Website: apple
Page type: billing-address
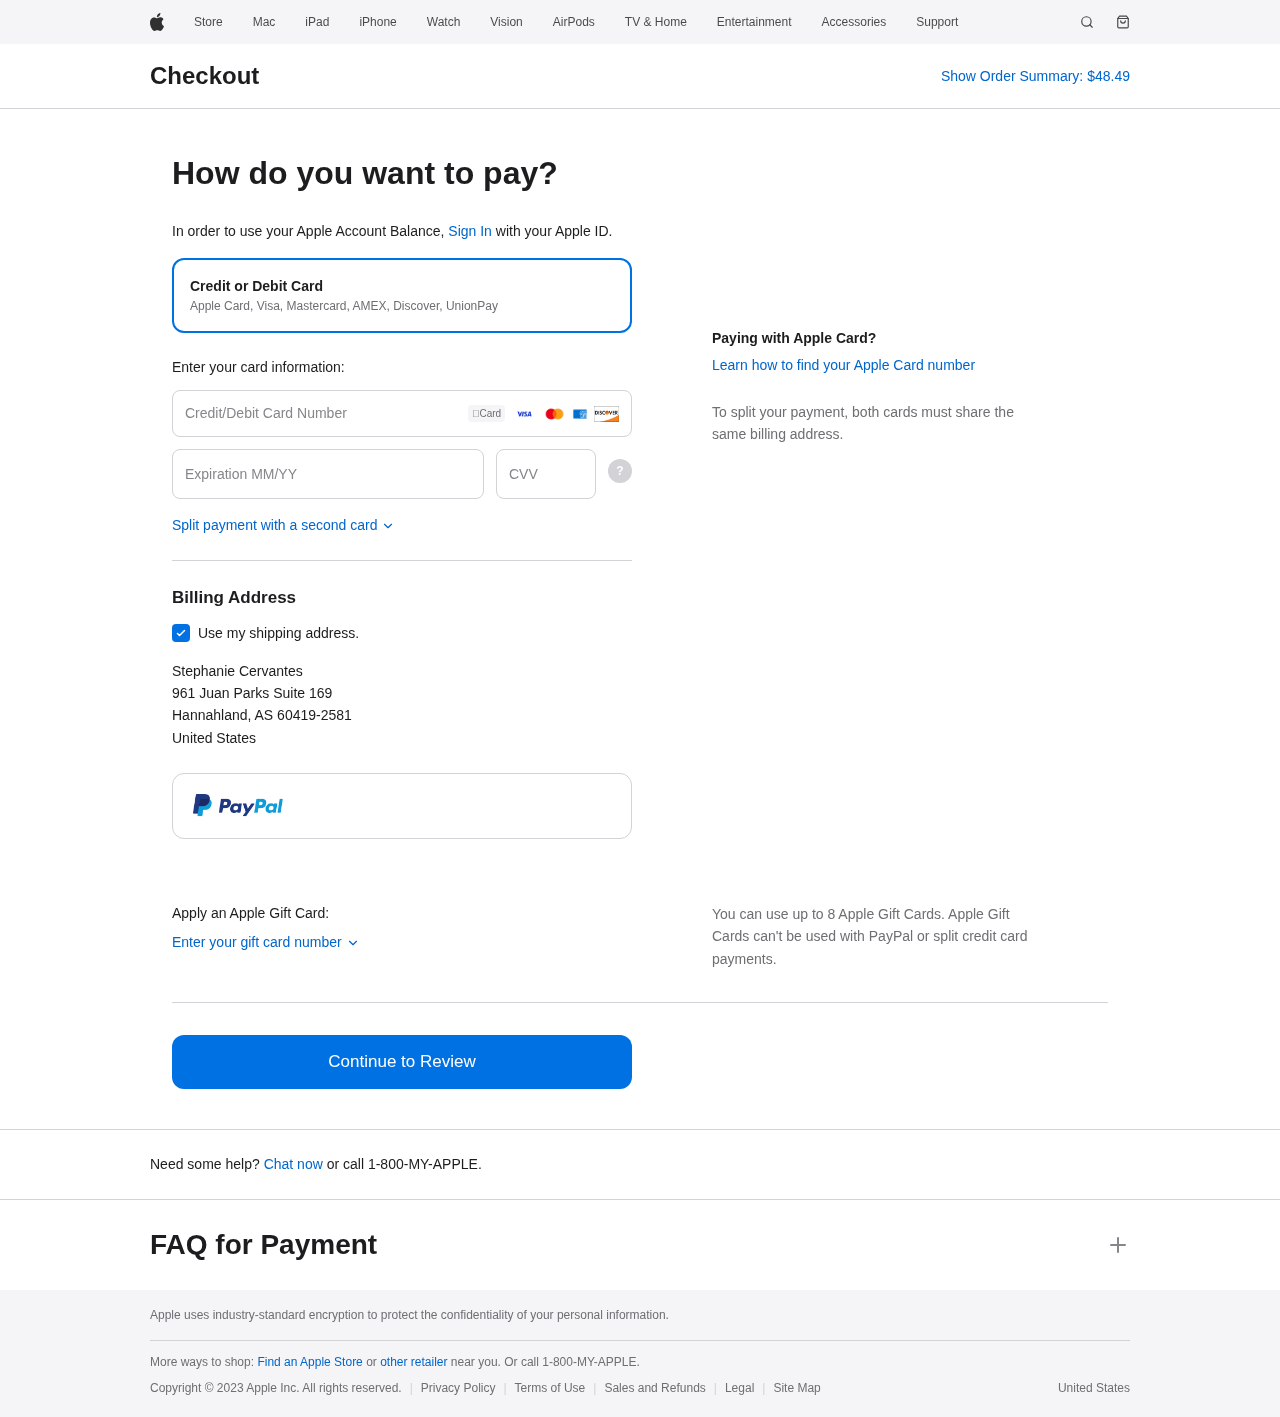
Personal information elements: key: PII_CARD_CVV
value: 4230
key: PII_CARD_EXPIRY
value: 08/30
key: PII_CARD_NUMBER
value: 3714 0553 9935 934
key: PII_CITY
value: Hannahland
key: PII_COUNTRY
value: United States
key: PII_FULLNAME
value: Stephanie Cervantes
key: PII_POSTCODE_FULL
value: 60419-2581
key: PII_STATE_ABBR
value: AS
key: PII_STREET
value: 961 Juan Parks Suite 169
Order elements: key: ORDER_TOTAL
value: $48.49